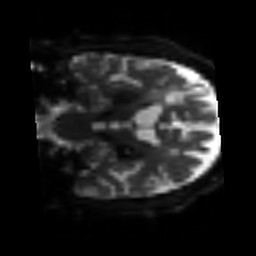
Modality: sbref
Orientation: coronal
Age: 53
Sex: male
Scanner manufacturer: siemens
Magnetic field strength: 3 T
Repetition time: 3.2 s
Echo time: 0.081 s